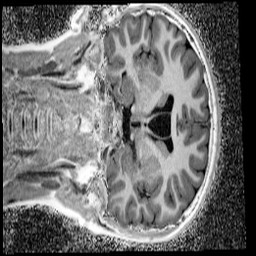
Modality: UNIT1_denoised
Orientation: coronal
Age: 11
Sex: male
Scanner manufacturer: siemens
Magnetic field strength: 3 T
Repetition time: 4 s
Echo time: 0.00299 s